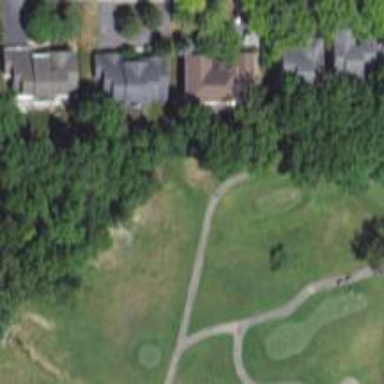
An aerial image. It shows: Path for both roads and golfers.